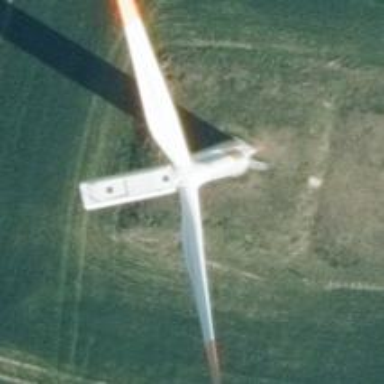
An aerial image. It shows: Wind power generator with horizontal axis wind turbine manufactured by Vestas.